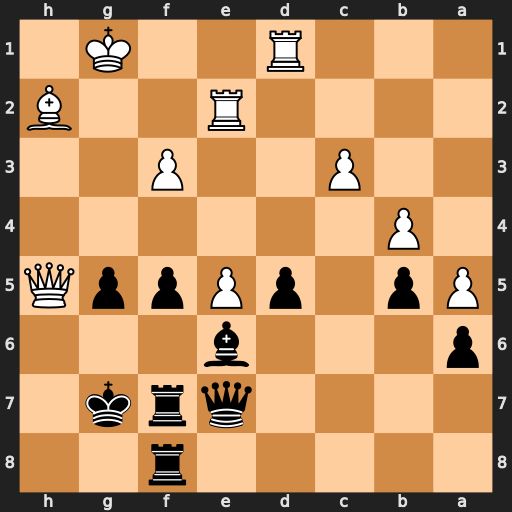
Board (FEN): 5r2/4qrk1/p3b3/Pp1pPppQ/1P6/2P2P2/4R2B/3R2K1
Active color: b
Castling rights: -
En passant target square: -
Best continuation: Rh8 Qxg5+ Qxg5+